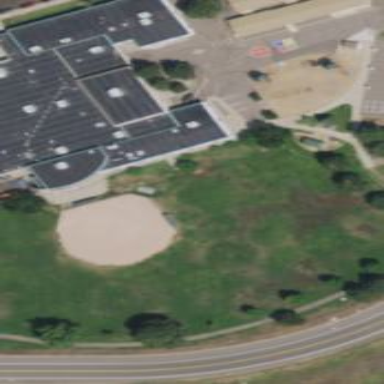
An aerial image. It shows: Baseball pitch for leisure land activities.